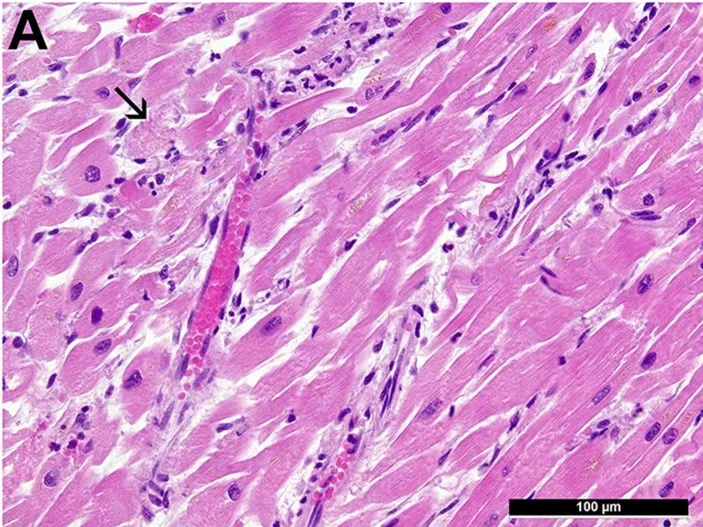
Cardiopathological findings. (A) Morphology of the heart showing multifocal inflammatory infiltrates consisting of neutrophilic granulocytes, lymphocytes and histiocytes, capillarostasis, and perifocal single-cell necroses of cardiomyocytes (arrow) (H&E, x400).
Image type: pathology (h&e)